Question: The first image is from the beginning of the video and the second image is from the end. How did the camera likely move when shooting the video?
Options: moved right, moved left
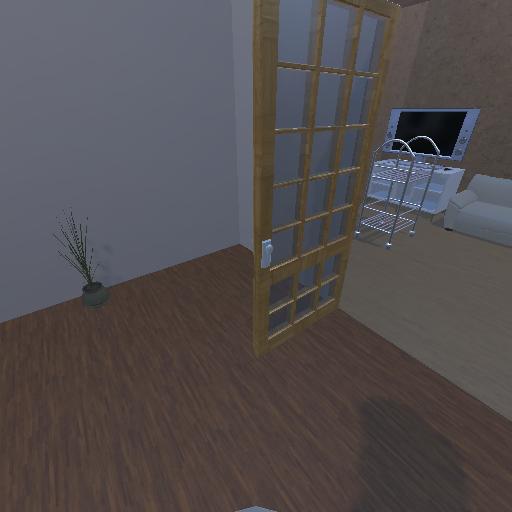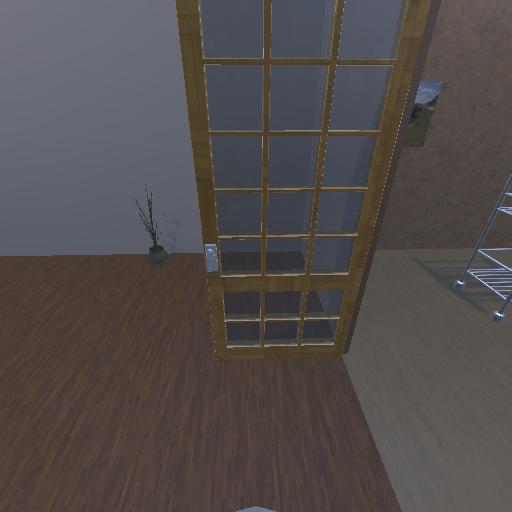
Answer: moved right